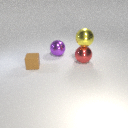
large red metal sphere to the right of small brown rubber cube